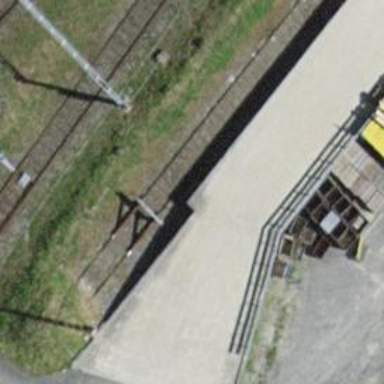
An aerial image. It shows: Single-track spur railway line.